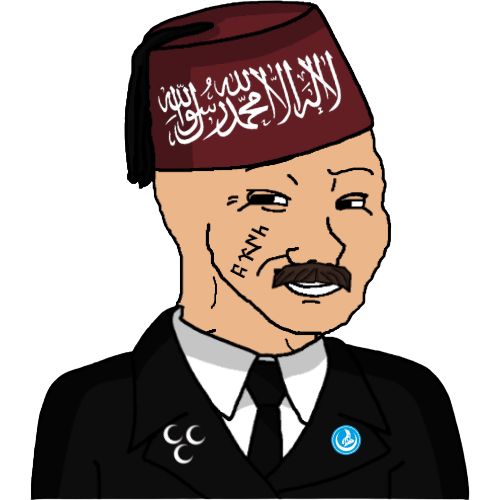
Label: 5_Smugjak